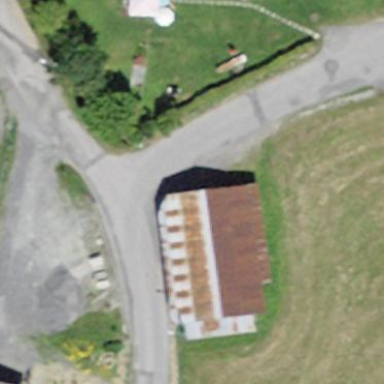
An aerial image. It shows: Hut.